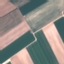
Label: AnnualCrop